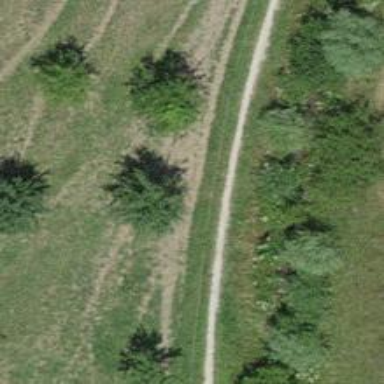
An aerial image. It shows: Gravel path.